Question: I am trying to post to express from a form, every time I try, no matter what, the post request gets stuck on pending.

this is my express code dumbed down;
'''
this.router.get('/register', this.rateLimit(1000 * 60, 25), async (req, res) => {
res.render('register');
});
this.router.post('/test', (res, req) => {
res.send('it worked')
})
'''
Now, my morgan logger says that it has got the post request: 'Fri 19:24:16 [INFO] 127.0.0.1 [POST] /user/test'
But it never reaches the 'this.router.post' area. By logging and ect. I can provide more code if needed. Thanks.
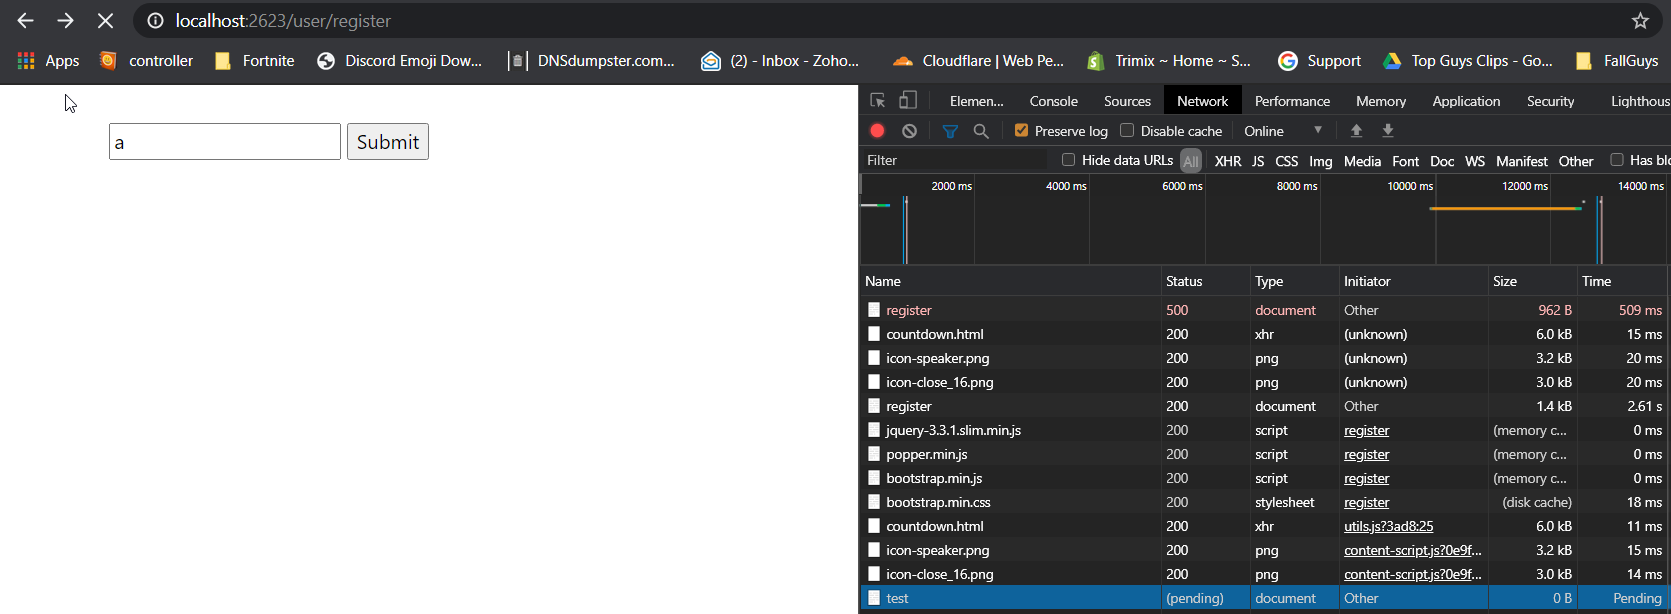
Answer: Try adding like below:
'''
this.router.get('/register', this.rateLimit(1000 * 60, 25), async (req, res,next) => {
res.render('register');
next();
});
this.router.post('/test', (req,res,next) => {
res.send('it worked');
next();
})
'''
You should you use next() to pass control to the next middleware function.
Please refer to the <URL>